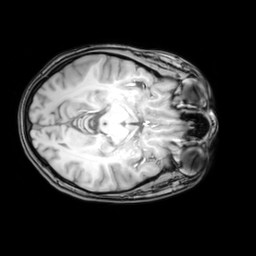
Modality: T1w
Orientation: axial
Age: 20
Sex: female
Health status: healthy
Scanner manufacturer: philips
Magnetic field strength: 3 T
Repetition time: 0.012 s
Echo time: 0.0037 s